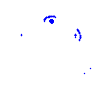
Particle: electron